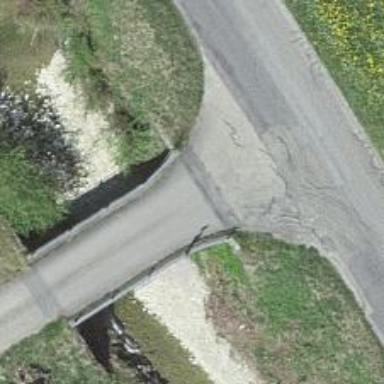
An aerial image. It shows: Asphalt track passing over bridge. The track is of grade 1 quality.